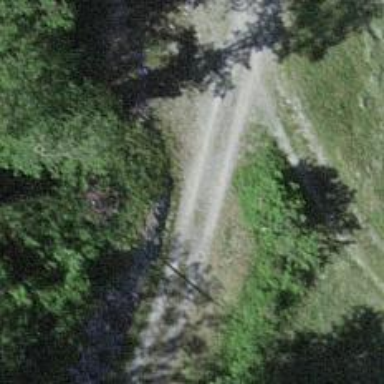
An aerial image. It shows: Gravel track with grade2 quality.